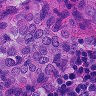
Metastatic tissue present: yes